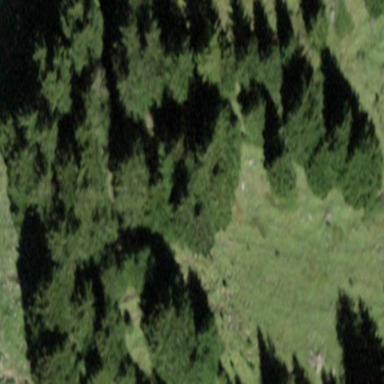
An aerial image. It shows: Forest area.